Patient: sex M, age 77
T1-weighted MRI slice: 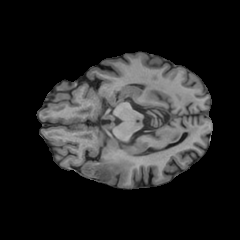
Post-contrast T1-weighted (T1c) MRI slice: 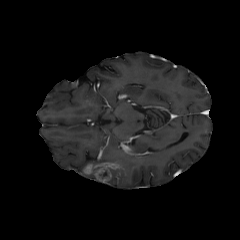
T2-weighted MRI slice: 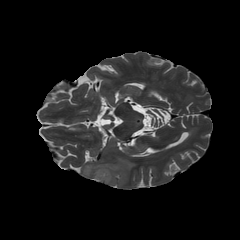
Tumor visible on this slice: yes
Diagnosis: Glioblastoma, IDH-wildtype
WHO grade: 4